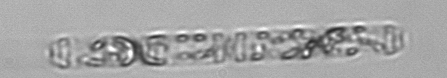
Label: Cerataulina_pelagica